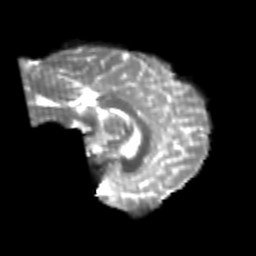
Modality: T2w
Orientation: sagittal
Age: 23
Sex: male
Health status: healthy
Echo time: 0.074 s